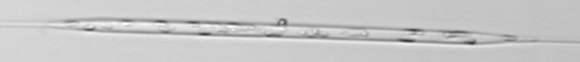
Label: Rhizosolenia